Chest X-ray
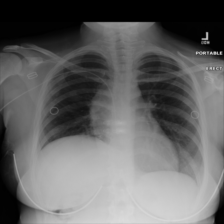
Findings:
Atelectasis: negative
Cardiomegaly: negative
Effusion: negative
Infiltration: negative
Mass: negative
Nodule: negative
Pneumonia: negative
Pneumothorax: negative
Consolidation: negative
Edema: negative
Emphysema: negative
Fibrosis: negative
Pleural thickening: negative
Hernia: negative